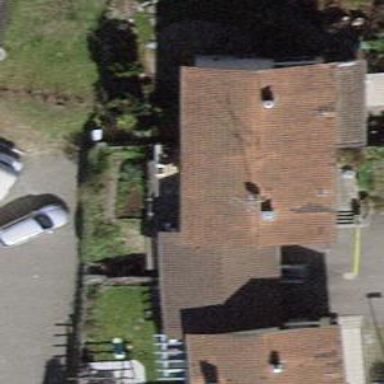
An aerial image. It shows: Semi-detached house with gabled roof.